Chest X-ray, PA view. Patient: 43 years old, sex M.
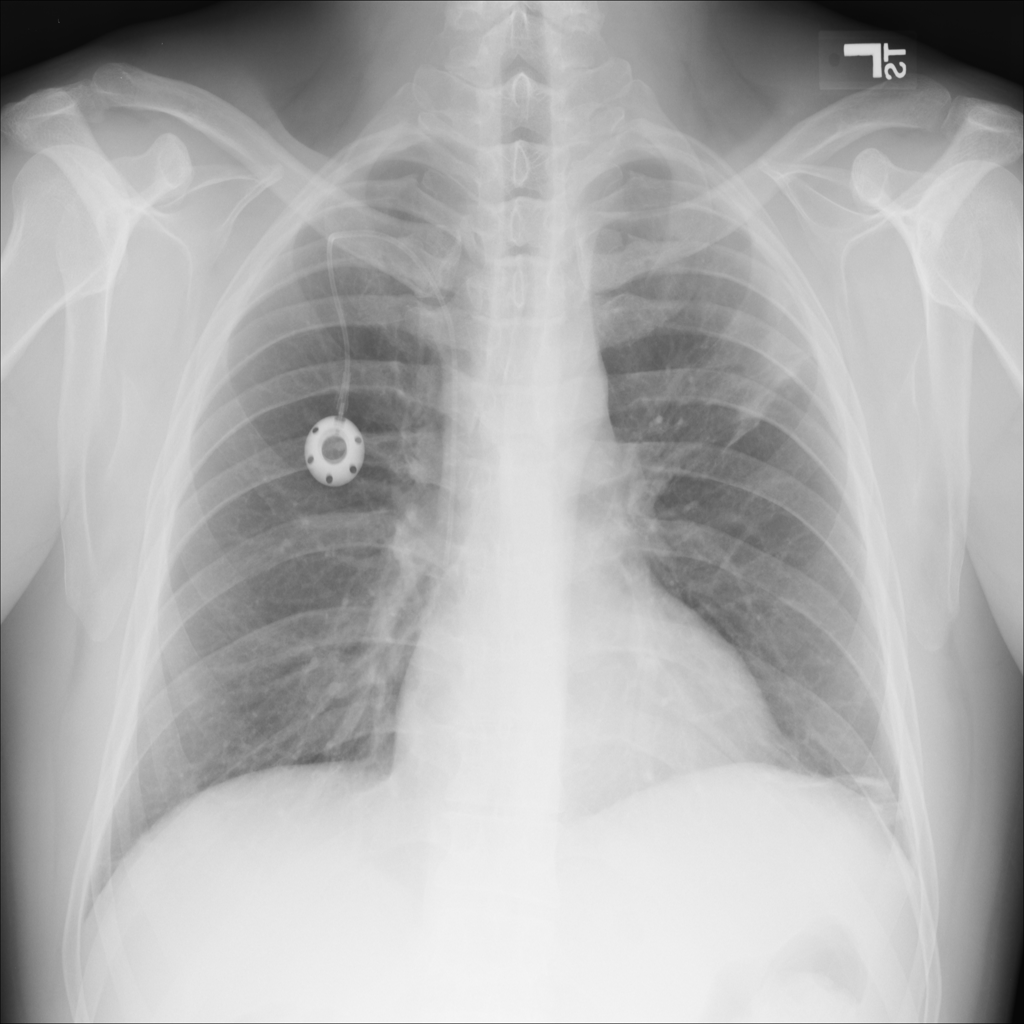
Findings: Atelectasis, Consolidation